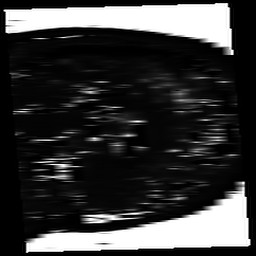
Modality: T2map
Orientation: sagittal
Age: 30
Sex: male
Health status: ill